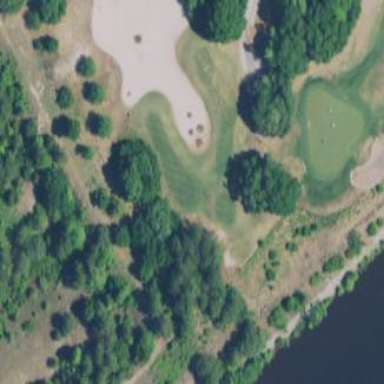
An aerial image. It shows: Grass area designated as golf tee.